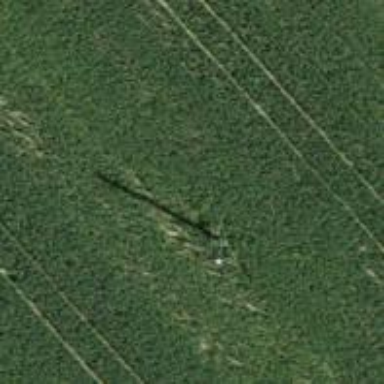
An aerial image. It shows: Power pole.